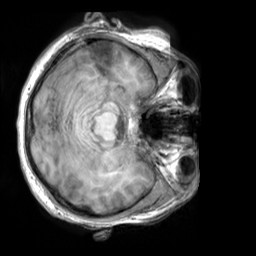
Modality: T1w
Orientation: axial
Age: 24
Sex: male
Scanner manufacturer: siemens
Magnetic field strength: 3 T
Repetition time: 2.3 s
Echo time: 0.00303 s